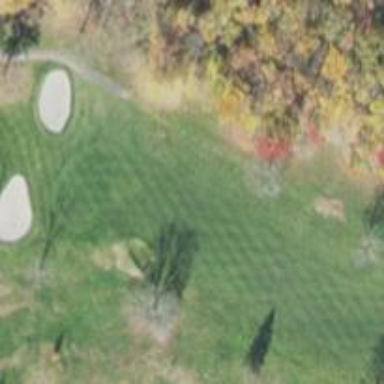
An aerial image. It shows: Golf hole.